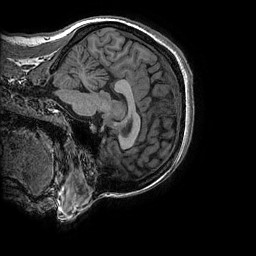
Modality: T1w
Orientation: sagittal
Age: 21
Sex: female
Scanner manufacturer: ge
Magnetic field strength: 3 T
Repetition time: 0.008184 s
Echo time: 0.003192 s